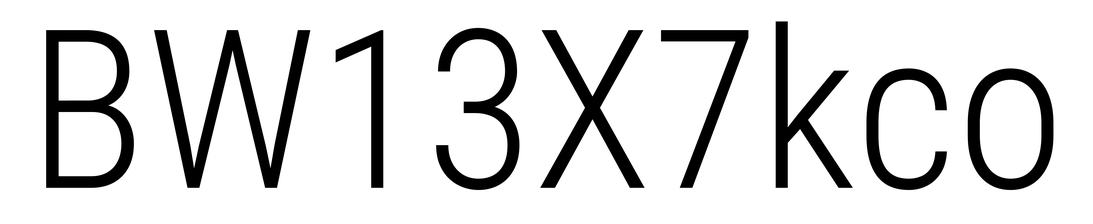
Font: Roboto_Condensed_Light